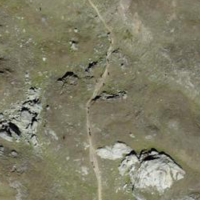
EUNIS habitat code: 26
Species observed at this site:
Jacobaea incana
Pontia callidice
Marmota marmota